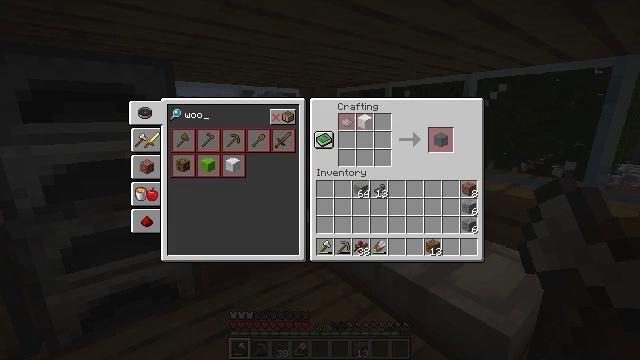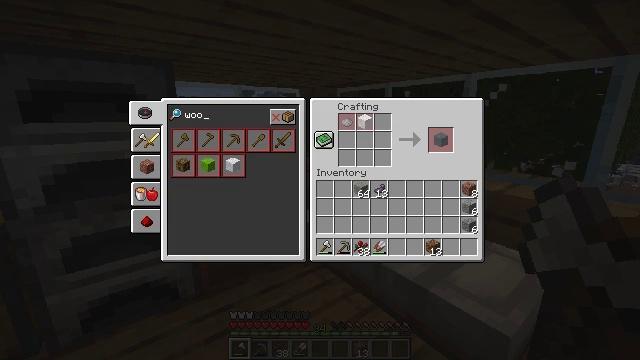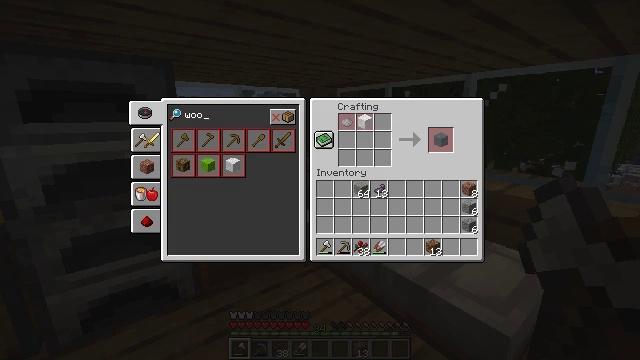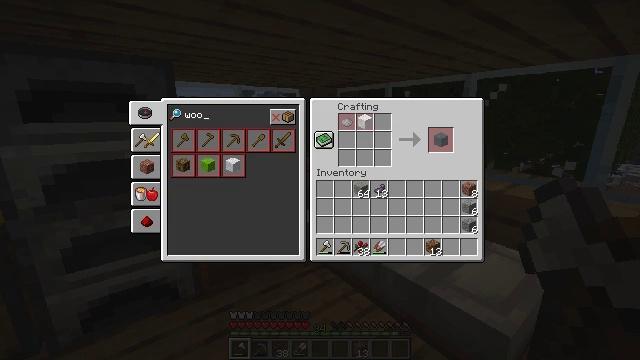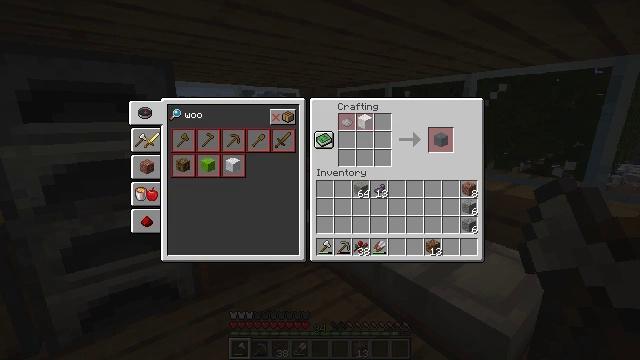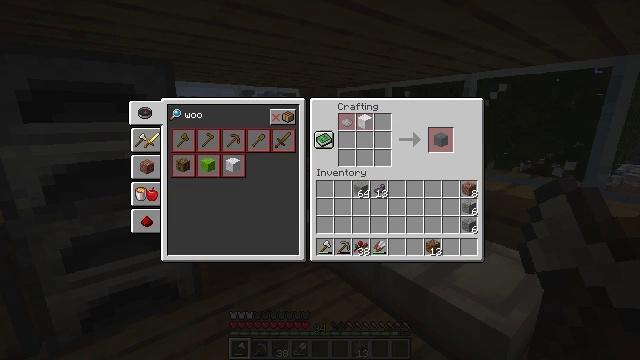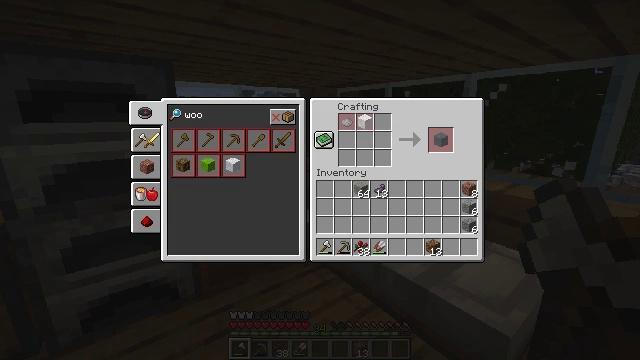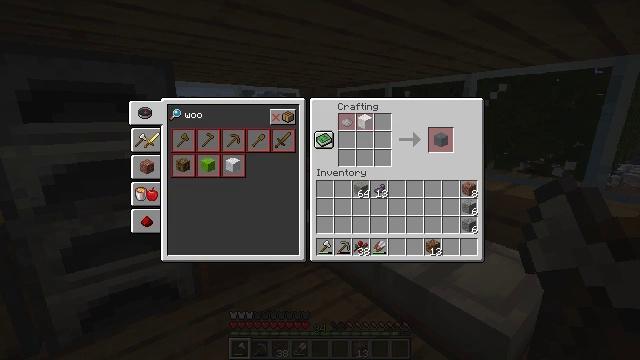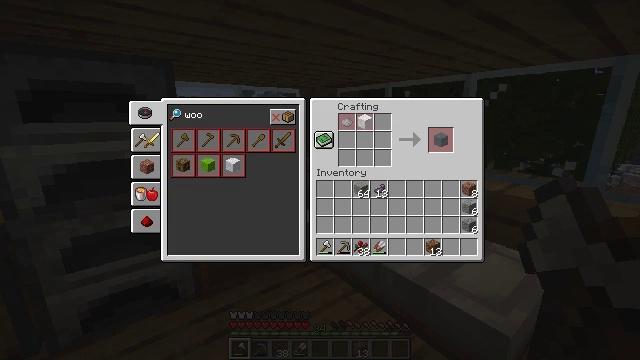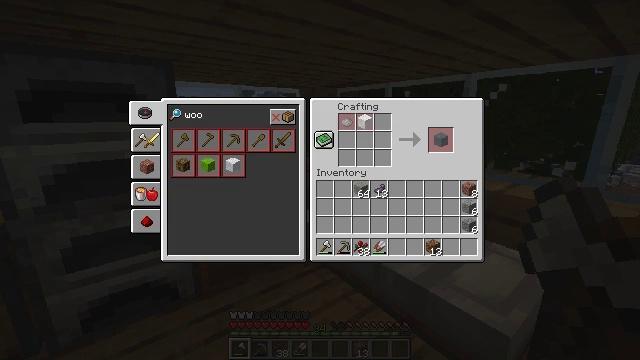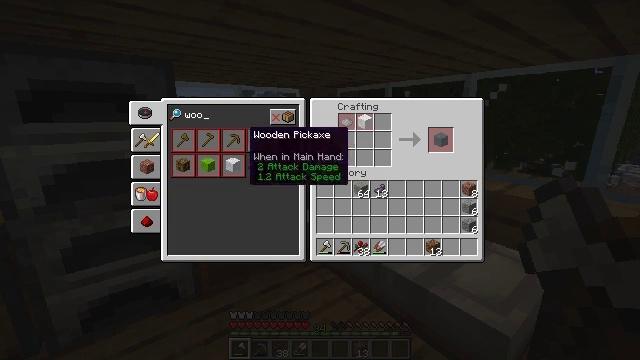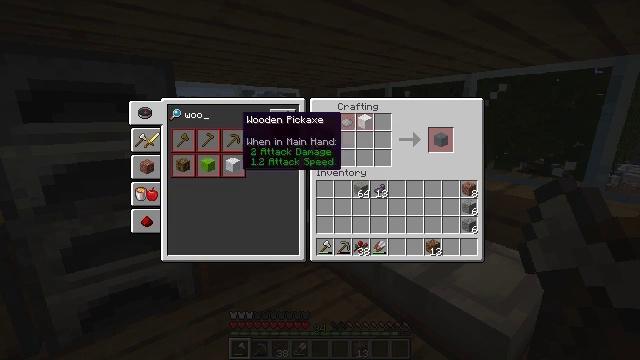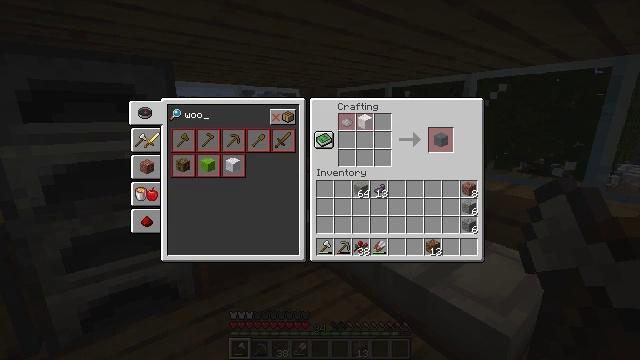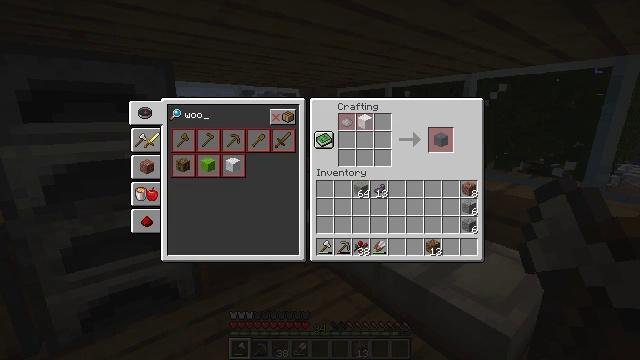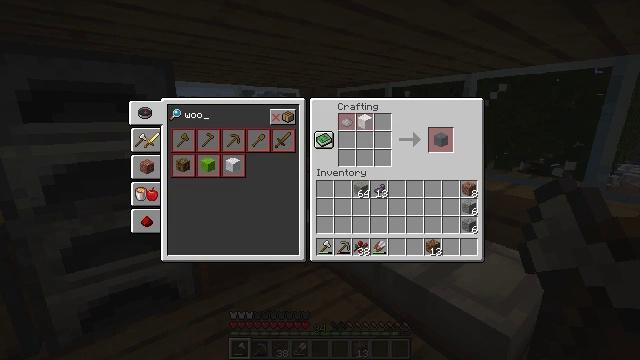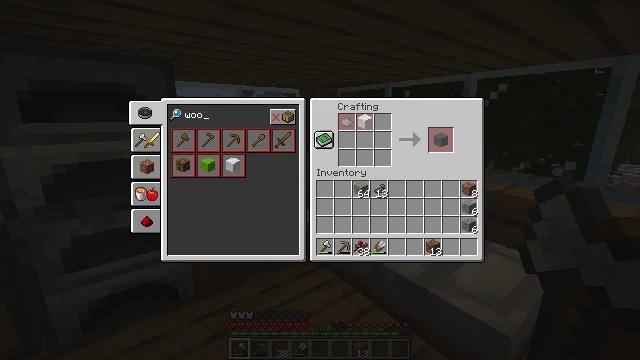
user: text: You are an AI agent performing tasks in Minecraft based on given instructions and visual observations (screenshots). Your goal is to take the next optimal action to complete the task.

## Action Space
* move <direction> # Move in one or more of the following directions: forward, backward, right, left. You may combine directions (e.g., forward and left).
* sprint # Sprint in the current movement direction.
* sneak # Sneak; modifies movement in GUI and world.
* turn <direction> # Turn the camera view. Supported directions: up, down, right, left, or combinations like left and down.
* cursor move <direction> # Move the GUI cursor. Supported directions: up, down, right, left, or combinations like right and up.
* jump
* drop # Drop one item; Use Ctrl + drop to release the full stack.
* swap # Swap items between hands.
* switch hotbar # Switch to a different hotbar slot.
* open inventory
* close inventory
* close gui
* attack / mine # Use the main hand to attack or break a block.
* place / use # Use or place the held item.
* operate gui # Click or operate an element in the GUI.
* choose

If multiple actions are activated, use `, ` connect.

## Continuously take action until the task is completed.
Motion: motion action
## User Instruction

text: Open your crafting menu to craft black dye.
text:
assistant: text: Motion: no_op
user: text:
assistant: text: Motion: no_op
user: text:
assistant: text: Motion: no_op
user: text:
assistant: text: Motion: no_op
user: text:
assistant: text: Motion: cursor move left
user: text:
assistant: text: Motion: cursor move left and up
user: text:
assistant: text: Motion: cursor move left
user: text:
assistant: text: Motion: cursor move left
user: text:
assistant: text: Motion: no_op
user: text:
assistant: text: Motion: cursor move up
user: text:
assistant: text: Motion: cursor move left and up
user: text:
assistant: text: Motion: cursor move up
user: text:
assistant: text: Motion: no_op
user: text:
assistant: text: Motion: no_op
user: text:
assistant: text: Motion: operate gui
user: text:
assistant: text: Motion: operate gui
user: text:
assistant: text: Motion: operate gui
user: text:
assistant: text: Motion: operate gui
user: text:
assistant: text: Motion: operate gui
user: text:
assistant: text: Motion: operate gui
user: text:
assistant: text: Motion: no_op
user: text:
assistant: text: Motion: no_op
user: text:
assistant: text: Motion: operate gui
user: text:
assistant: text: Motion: operate gui
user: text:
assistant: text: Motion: operate gui
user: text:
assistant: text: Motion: no_op
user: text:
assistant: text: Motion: no_op
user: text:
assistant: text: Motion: no_op
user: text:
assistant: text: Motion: no_op
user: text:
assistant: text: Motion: no_op